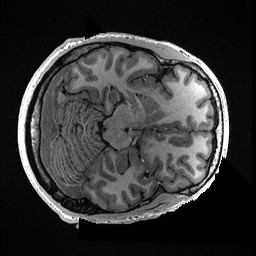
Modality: T1w
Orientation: axial
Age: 30
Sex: male
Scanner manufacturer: ge
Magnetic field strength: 3 T
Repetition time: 0.006952 s
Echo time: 0.00292 s